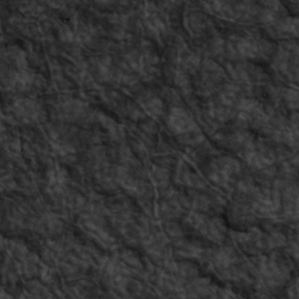
Label: non_frost